Question: I am following this <URL> for jquery Sticky Table Header design. And I am able to make this work and it works fine.
By Sticky Table Header I mean - I will be able to move 'table header column' and 'table row header' if I am scrolling right on my table or if I am scrolling down just as shown in the above tutorial example.
Here is my <URL> which is using the same idea and has all my jquery and ajax refresh call as well. In my jsfiddle, you won't be able to see the how the page looks like after the refresh as I am not able to find a way to show the page after refresh in jsfiddle. In general, I have a simple static JSP page which has the same html as shown in the jsfiddle and I am just refreshing the container div every 30 seconds.
As I added one more feature, which is to refresh the 'container div' every 30 seconds (part of jsfiddle example). And my refresh is working fine but what happens after refresh is -
- -
I am suspecting this is happening because of my css issue or I need to init some js.
Below is my 'testingstick.jsp' code -
'''
<body>
<div class="container">
<div class="component">
<table id="tabDes" style=''>
<thead>
<tr>
<th>Machine Name</th>
<th>Fresh Data 95</th>
<th>Fresh Data 99</th>
<th>Data Hello</th>
<th>Data World</th>
<th>Average</th>
<th>Status Server</th>
<th>Workflow</th>
</tr>
</thead>
<tbody>
<tr>
<th>machineA</th>
<td>52</td>
<td>40</td>
<td>9</td>
<td>47</td>
<td>31</td>
<td>UP</td>
<td>NONE</td>
</tr>
</tbody>
</table>
</div>
</div><!-- /container -->
</body>
'''
Any thoughts how can I avoid these issues? You can use my jsfiddle as shown above to built this locally to reproduce this problem.
Here is an image which looks like after the refresh and you can see clearly that there is a gap coming between last row and scroller and also sticky table header doesn't work -

I am working with JSP and Spring Controller so I am passing data from Controller to JSP and then I am using Ajax refresh to refresh the page so that updated data gets shown automatically. But to understand my question, I have hardcoded the values in the Table which in general is coming from Controller.
After ajax refresh, this is what I get back in 'data' as I logged into console as 'console.log(data)' and from this I am extracting container div.
'''
GET http://localhost:8080/p13nzookweb/testingstick.jsp
200 OK
115ms
jquery.min.js (line 5)
<!DOCTYPE html PUBLIC "-//W3C//DTD HTML 4.01 Transitional//EN" "http://www.w3.org/TR/html4/loose.dtd">
<html>
<head>
<link href="/ressvr/v/4m5ts2dj2y1pdj0yoexr5fvh5yx.css?debug=true&showRaw=true" type="text/css" rel="stylesheet"><meta http-equiv="Content-Type" content="text/html; charset=ISO-8859-1">
<title>Testing Stickness</title>
<style>
.red {
color: #ff0000;
font-weight: bold;
}
</style>
<!-- CSS Stuff -->
<script src="http://ajax.googleapis.com/ajax/libs/jquery/1/jquery.min.js"></script>
<script src="http://cdnjs.cloudflare.com/ajax/libs/jquery-throttle-debounce/1.1/jquery.ba-throttle-debounce.min.js"></script>
<script src="http://tympanus.net/Tutorials/StickyTableHeaders/js/jquery.stickyheader.js"></script>
<script>
$(document).ready(function(){
// Create overlay and append to body:
$('<div id="overlay"/>').css({
position: 'fixed',
top: 0,
left: 0,
width: '100%',
height: $(window).height() + 'px',
opacity:0.4,
background: 'lightgray url(http://bradsknutson.com/wp-content/uploads/2013/04/page-loader.gif) no-repeat center'
}).hide().appendTo('body');
// Execute refresh with interval:
setInterval(refresh, 30 * 1000);
});
//Create a refresh function:
function refresh(){
// SHOW overlay
$('#overlay').show();
// Retrieve data:
$.ajax({
url: 'testingstick.jsp',
type: 'GET',
success: function(data){
console.log(data);
// onSuccess take only the container content
var content = $($.parseHTML(data)).filter(".container");
//Replace content inside the div
$('.container').html(content);
// HIDE the overlay:
$('#overlay').hide();
}
});
}
</script>
</head>
<body>
<div class="container">
<div class="component">
<table class="overflow-y">
<thead>
<tr>
<th>Machine Name</th>
<th>Fresh Data 95</th>
<th>Fresh Data 99</th>
<th>Data Hello</th>
<th>Data World</th>
<th>Average</th>
<th>Status Server</th>
<th>Workflow1111111111</th>
<th>Workflow1222222</th>
<th>Workflow23333333</th>
<th>Workflow34444444444444</th>
</tr>
</thead>
<tbody>
<tr>
<th>machineA</th>
<td>52</td>
<td>40</td>
<td>9</td>
<td>47</td>
<td>31</td>
<td>UP</td>
<td>NONE</td>
<td>YES</td>
<td>NO</td>
<td>YUP</td>
</tr>
</tbody>
</table>
</div>
</div>
</body>
</html>
testingstick (line 46)
'''
I am using this javascript - '<script src="http://tympanus.net/Tutorials/StickyTableHeaders/js/jquery.stickyheader.js"></script>' which is adding all the extra stickness in the table so I am thinking because of automatic refresh it is getting disabled which means I need to init something after refresh I guess..
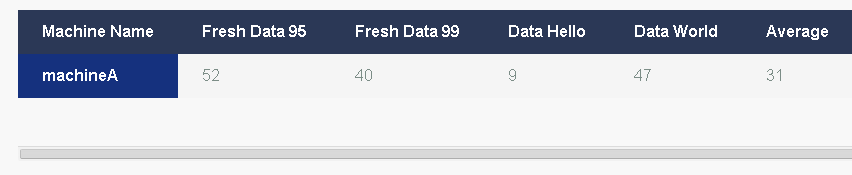
Answer: Okay,
the main issue is that the code in the tutorial does not result in some plugin that is reusable.
It is code that runs once on DOM ready, that does its stuff altering the DOM and finishes.. There is no API to re-run/update or do anything with it..
So I wrapped that code inside a function and called that instead of including the .js file ().
Demo at <URL>
---
'pluginCode')